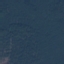
Land use / land cover: Forest